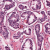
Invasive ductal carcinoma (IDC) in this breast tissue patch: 1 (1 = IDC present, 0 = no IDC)